Current action and preconditions to check: trajectory_clear

Your task: For each precondition in the list above, predict whether it will hold at this action.

Consider the current scene as observed from the mobile robot's camera, and analyze the predicted future states of all dynamic agents (e.g., people, animals, vehicles, or any moving entities) within the NEXT SECOND.

IMPORTANT: Only answer "very likely" if you are absolutely certain—based on strong, clear evidence—that a dynamic agent will violate the precondition in the predicted future state. Do NOT answer "very likely" for unlikely, ambiguous, or low-probability risks.

Ask yourself for each precondition: Is there a high probability, with clear and convincing evidence, that the predicted future states of any dynamic agent will interfere with the predicted future state of the currently executing action within the NEXT SECOND, causing that precondition to fail?

Assess the risk level based on these predictions. Use "likely" or "very likely" if motions create a clear risk of interference.

Use "neutral" or "improbable" if agents are nearby but their predicted paths are clearly diverging or non-conflicting.

Failure Risk Categories: "very improbable", "improbable", "neutral", "likely", "very likely"

Answer Format: Output ONLY the probability_of_failure value from these categories: "very improbable", "improbable", "neutral", "likely", "very likely"

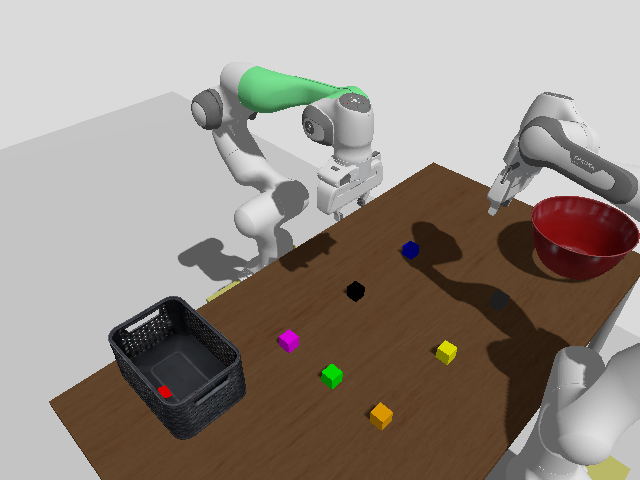

Answer: very improbable